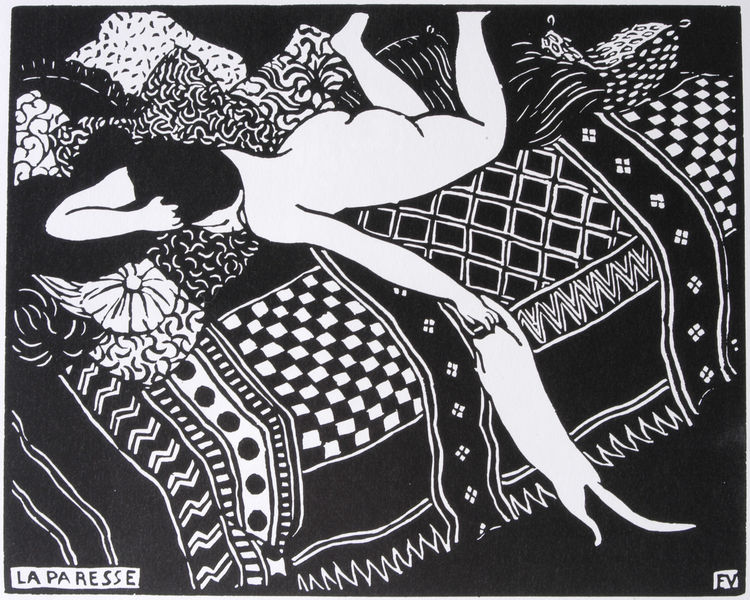
Titel: Die Trägheit
Künstler: Félix Vallotton
Standort: Zürich
Institution: Museum für Gestaltung, Graphische Sammlung
Schlagwörter: akt, dunkel, hand, kopf, körper, nackt, weiß, mädchen, wäsche, blumen, frau, haar, hell, kariert, nacht, nase, rücken, schwarz, zeichnung, hund, tier, karo, muster, ornament, schachbrett, schachbrettmuster, teppich, arm, arme, faru, mensch, signatur, boden, figur, fransen, haare, decke, ohren, beine, fell, schwanz, hintern, holzschnitt, japan, schrift, vallotton, sofa, ecke, frauenakt, liegen, haltung, moderne, modern, valotton, formen, grafik, graphik, felix vallotton, linien, sigantur, französisch, kissen, jugendstil, polster, spielen, ornamente, streifen, bett, bettdecke, überwurf, strumpf, bauch, nackte, erotik, liegend, striche, punkte, spiel, karos, katze, nacktheit, unterschrift, nakt, hinten, rückenfigur, liegende, druck, jungfrau, linolschnitt, lithographie, schwarz weiss, monogramm, radierung, stich, titel, text, kreise, kätzchen, streicheln, quadrate, ausstrecken, cheselounge, diagonal, entspannt, entspannung, faulheit, geometrisch, kopfrolle, kraulen, la pa prese, la pa resse, liege, musterung, necken, paresse, pfote, pölster, raute, rauten, resse, rückansicht, schachmuster, sofa bett, spielt, tagesdecke, textfeld, topfen, trägheit, weisse katze, zacken, zickzack, betttuch, angewinkelt, gestreckt, verzierungen, franzen, deke, po, fv, la, angewinkelte beine, fy, ev, druckerzeugnis, signiertz, ey